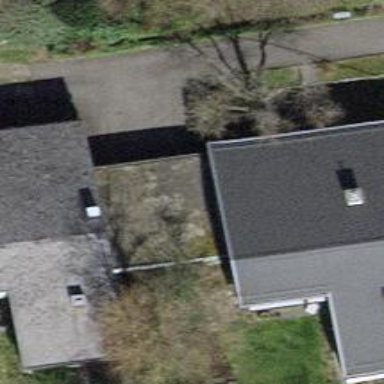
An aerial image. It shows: Garage.